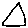
Label: triangle